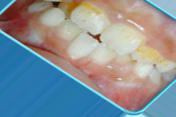
Condition: Tooth Discoloration